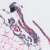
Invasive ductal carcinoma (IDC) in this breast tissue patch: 0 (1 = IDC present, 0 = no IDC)